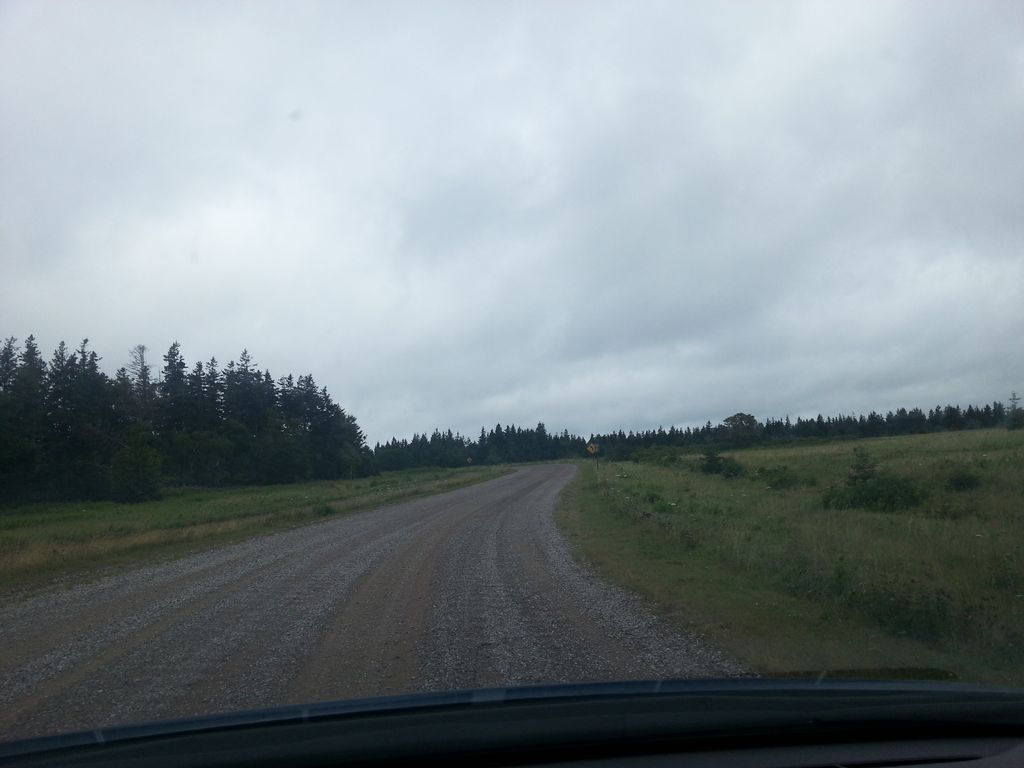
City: charlottetown